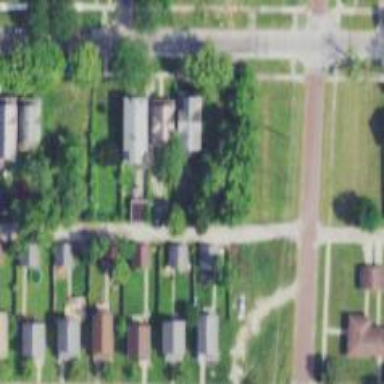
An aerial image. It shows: Alley classified as service road.